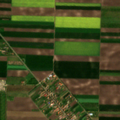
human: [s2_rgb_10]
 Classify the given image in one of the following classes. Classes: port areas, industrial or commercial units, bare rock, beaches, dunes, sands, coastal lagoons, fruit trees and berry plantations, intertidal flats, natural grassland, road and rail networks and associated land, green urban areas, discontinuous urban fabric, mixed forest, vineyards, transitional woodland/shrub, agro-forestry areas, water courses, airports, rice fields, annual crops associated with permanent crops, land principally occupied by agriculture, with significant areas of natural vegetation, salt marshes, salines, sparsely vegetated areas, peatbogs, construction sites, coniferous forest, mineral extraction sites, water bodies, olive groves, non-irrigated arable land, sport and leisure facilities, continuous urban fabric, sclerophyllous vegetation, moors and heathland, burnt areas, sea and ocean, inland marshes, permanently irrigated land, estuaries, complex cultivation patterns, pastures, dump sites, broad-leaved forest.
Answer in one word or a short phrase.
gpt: discontinuous urban fabric, non-irrigated arable land, complex cultivation patterns